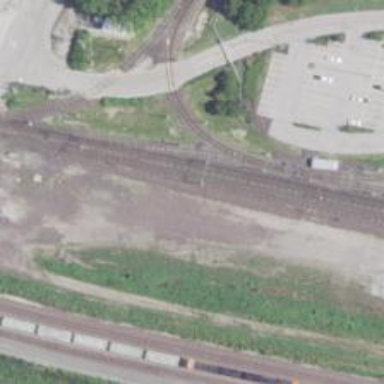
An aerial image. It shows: Light rail siding with electrified contact lines.